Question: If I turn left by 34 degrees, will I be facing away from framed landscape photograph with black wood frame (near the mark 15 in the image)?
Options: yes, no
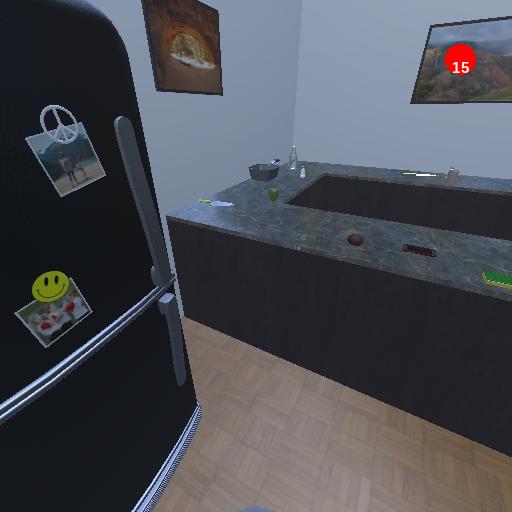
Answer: yes